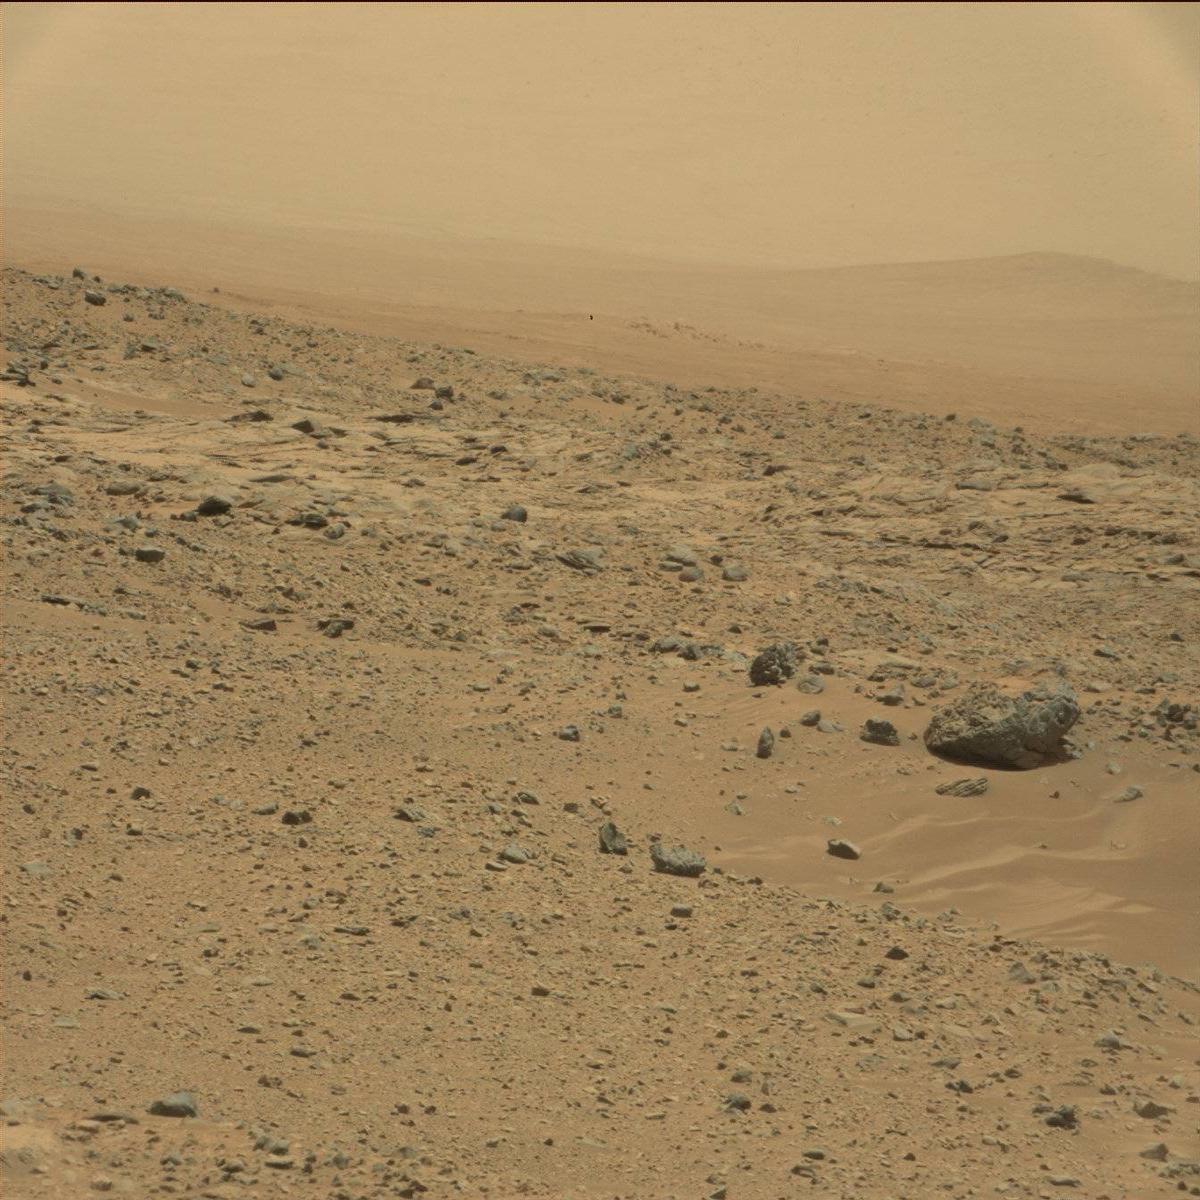
Terrain classes present: Bedrock, Ridge, Rock, Sand / Soil